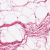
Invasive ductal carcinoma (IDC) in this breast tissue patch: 0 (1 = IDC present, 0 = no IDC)